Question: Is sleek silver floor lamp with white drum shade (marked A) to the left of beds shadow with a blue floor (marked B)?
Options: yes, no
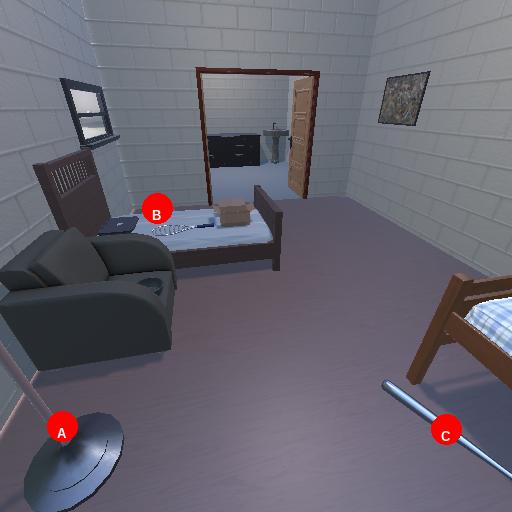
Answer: yes